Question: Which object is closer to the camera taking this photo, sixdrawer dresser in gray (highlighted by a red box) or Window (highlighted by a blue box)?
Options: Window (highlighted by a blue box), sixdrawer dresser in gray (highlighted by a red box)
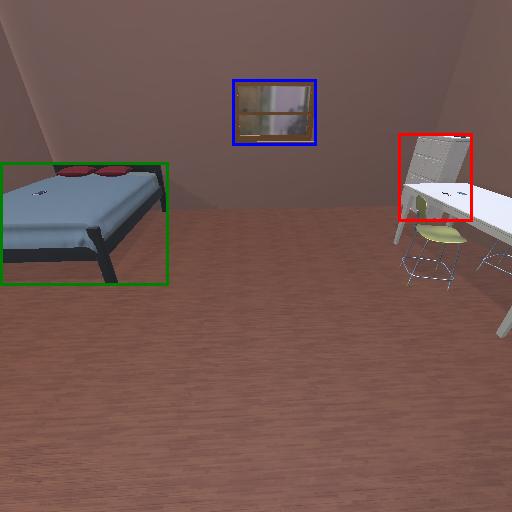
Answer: Window (highlighted by a blue box)